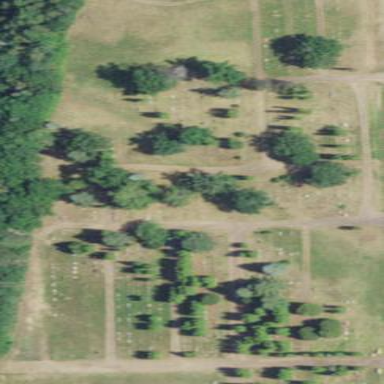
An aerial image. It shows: Cemetery.